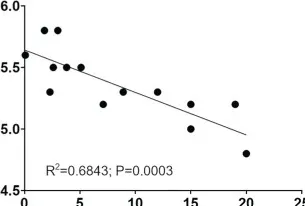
Erythrocyte count. R squared and p values from Person correlation are shown in graphs. NLR, Neutrophil-to-lymphocyte ratio; Hb, Hemoglobin; eryt, Erythrocyte count.
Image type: pathology (giemsa)